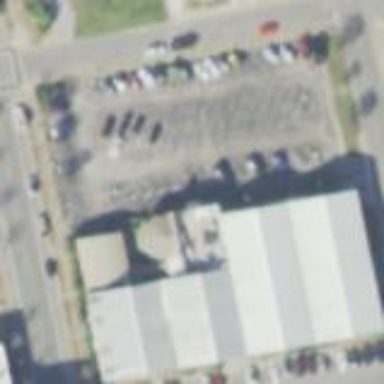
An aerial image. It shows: Parking area with asphalt surface.